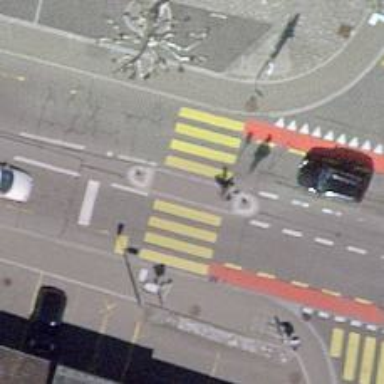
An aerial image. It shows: Crossing with traffic signals and zebra marking on the road. There is island at the crossing.